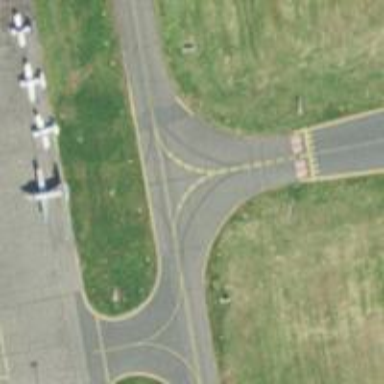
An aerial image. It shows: View of taxiway at the airport.